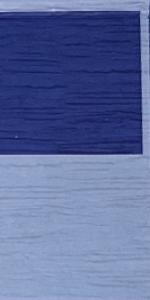
Label: Empty